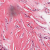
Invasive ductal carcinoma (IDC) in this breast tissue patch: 0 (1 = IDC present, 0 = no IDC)